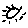
Label: sun